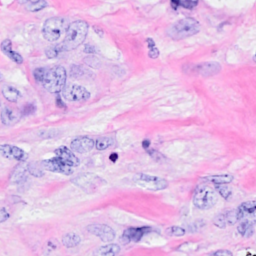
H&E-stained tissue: Breast